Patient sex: M
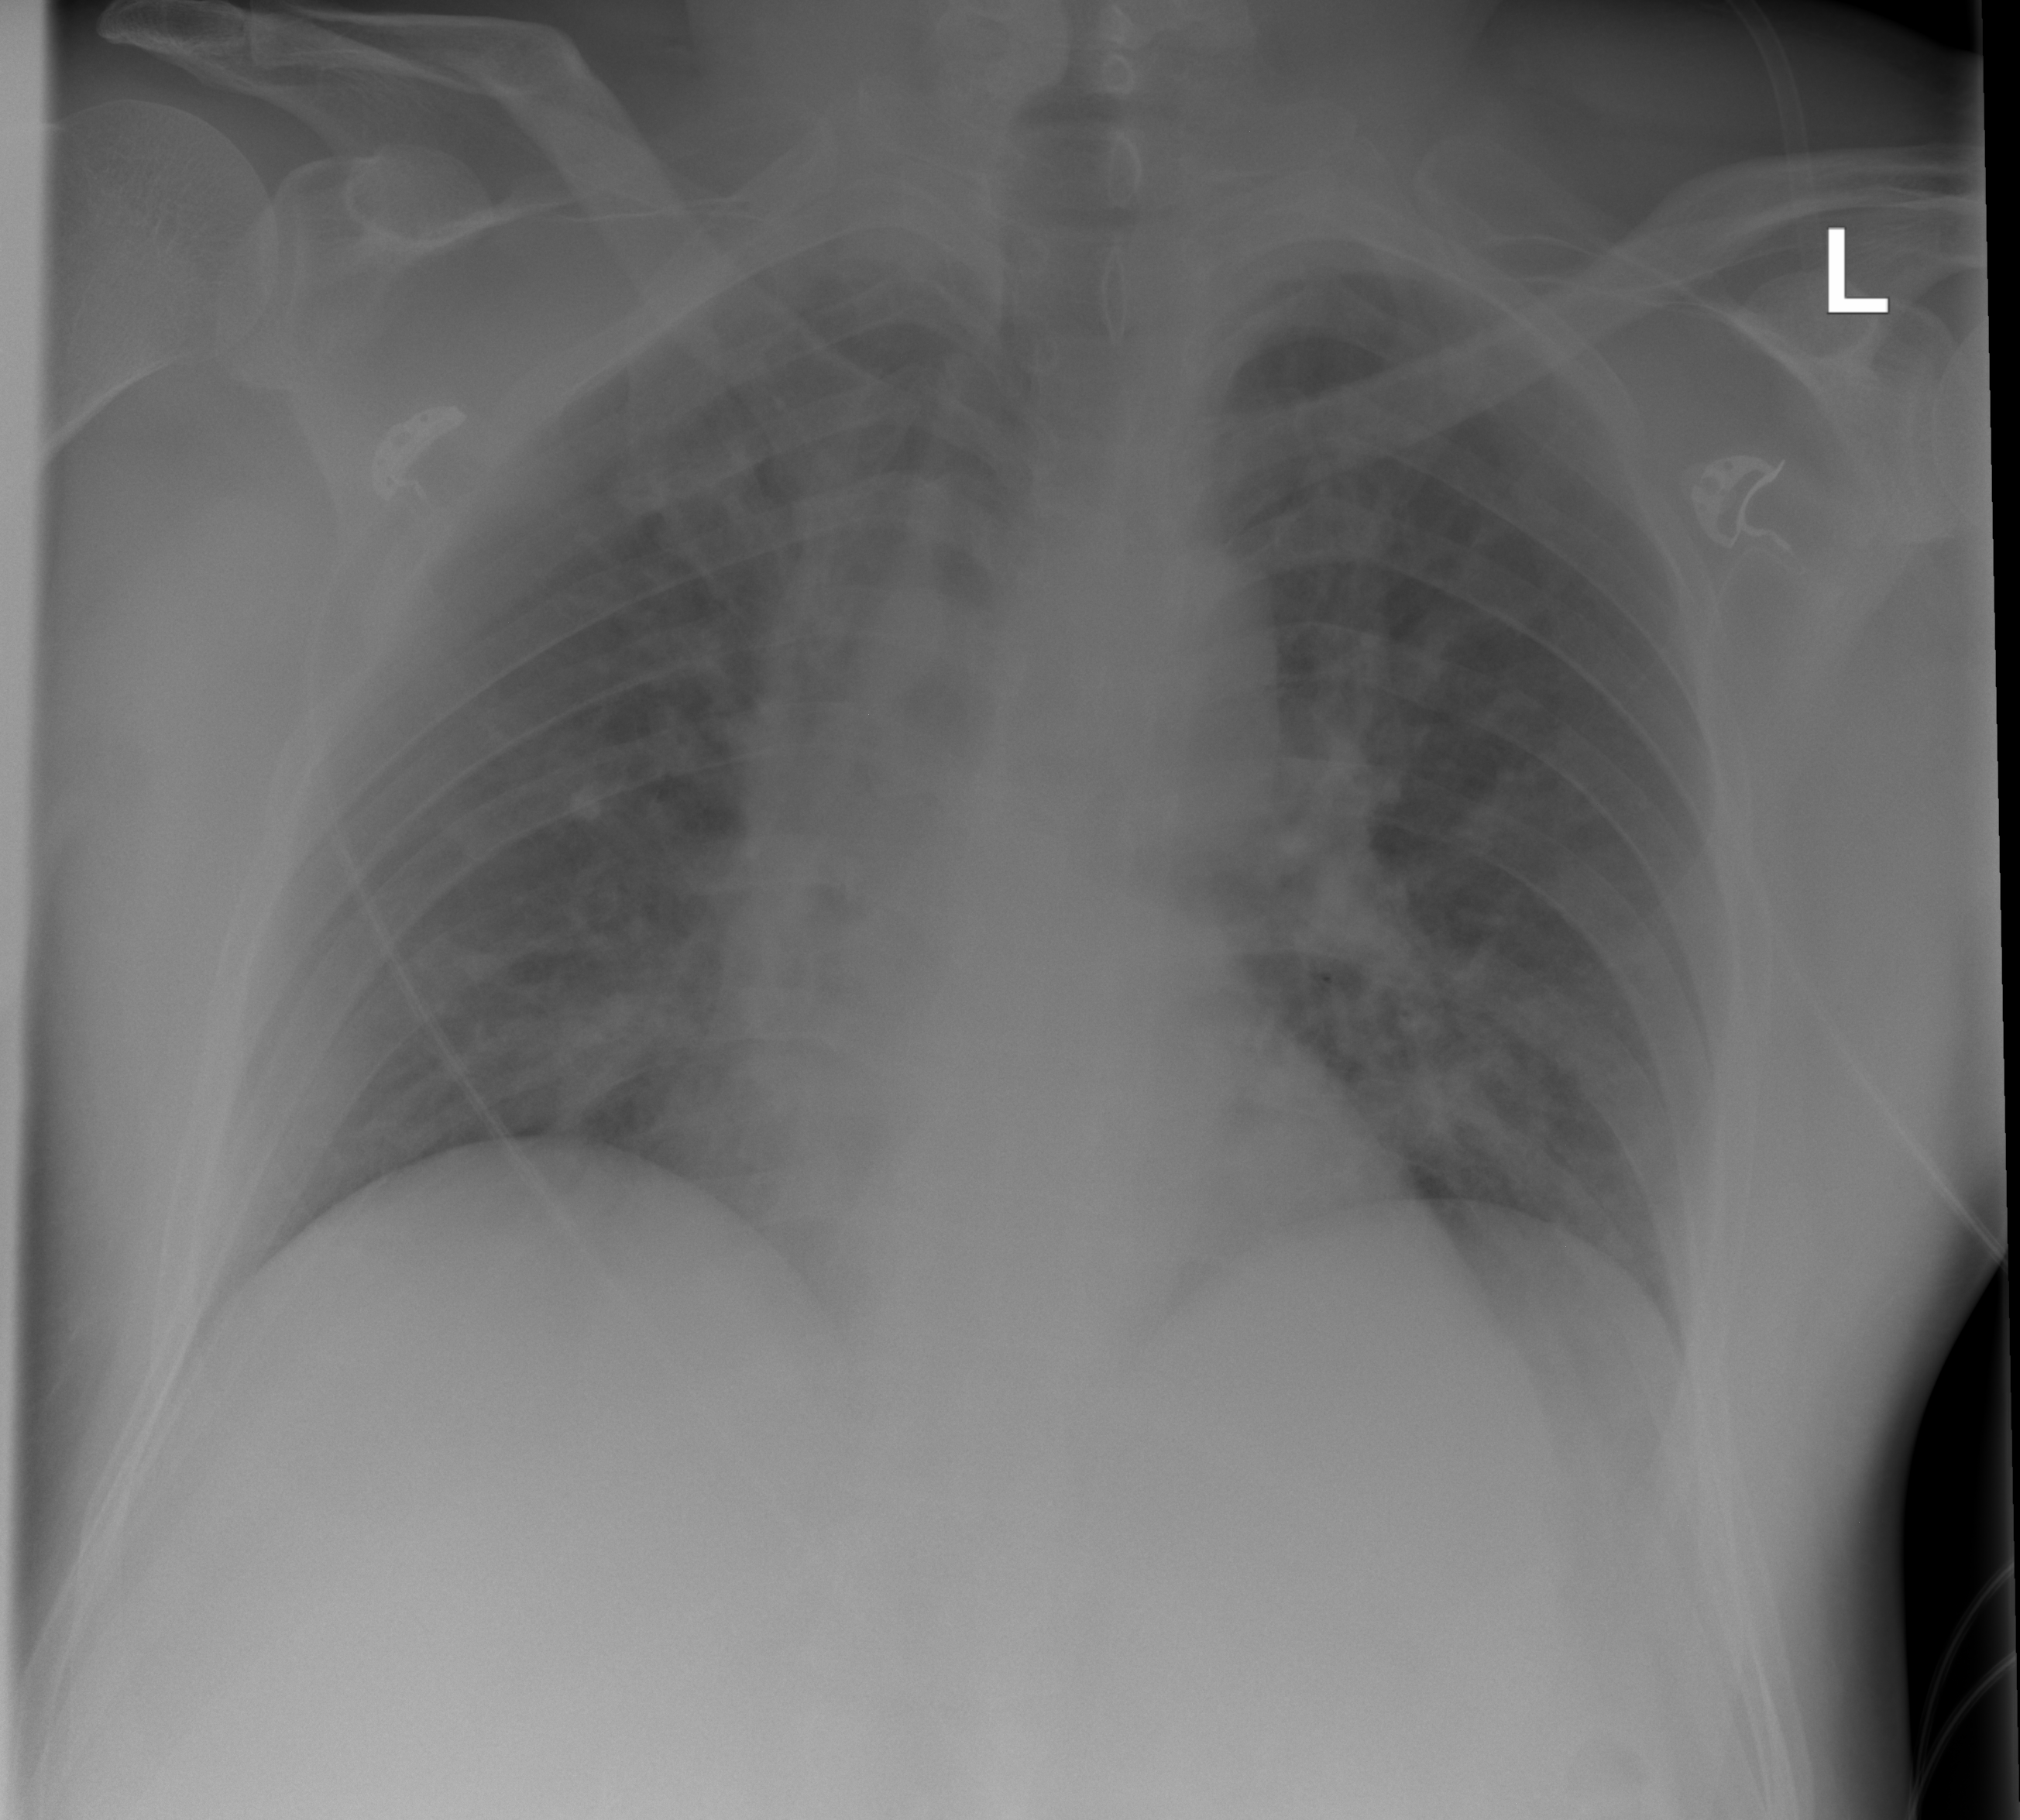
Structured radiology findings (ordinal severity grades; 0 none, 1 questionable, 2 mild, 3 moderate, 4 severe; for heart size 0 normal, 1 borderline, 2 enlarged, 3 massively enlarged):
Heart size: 0
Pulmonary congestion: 3
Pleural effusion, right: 0
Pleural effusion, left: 0
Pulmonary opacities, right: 2
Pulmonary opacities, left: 2
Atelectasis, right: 0
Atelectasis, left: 0